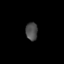
Tissue: lung
Cell type: Smooth muscle cells
Senescence score: 0.5535
Nuclear area (px): 210
Mean DAPI intensity: 75.833